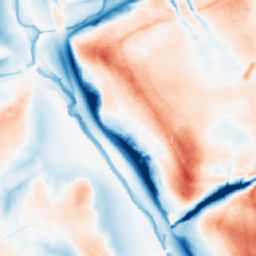
Category: classical
Decomposition family: gaussian_anisotropic
Decomposition parameters: sigma_x: 20
sigma_y: 10
Upsampling method: nearest
Upsampling parameters: scale: 2
Upsampling scale: 2